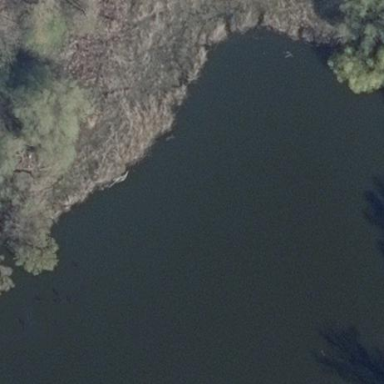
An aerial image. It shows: Swamp in wetland area.